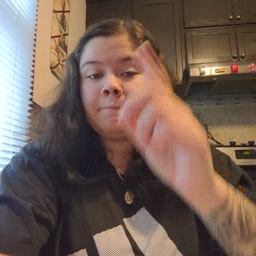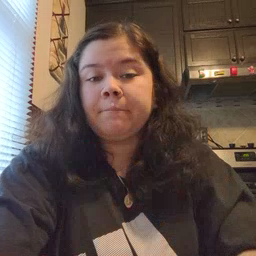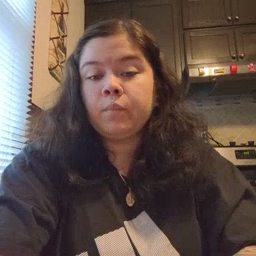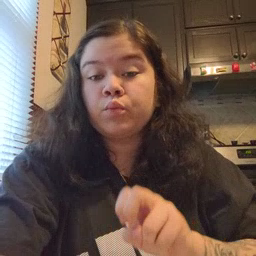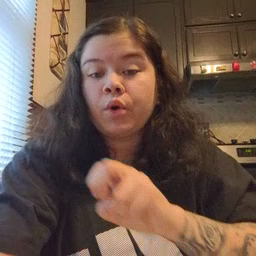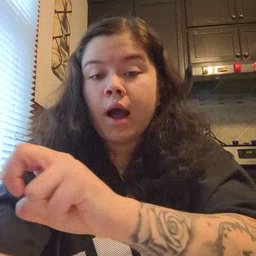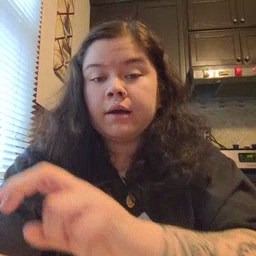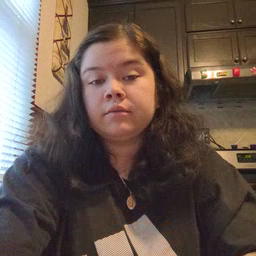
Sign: ride